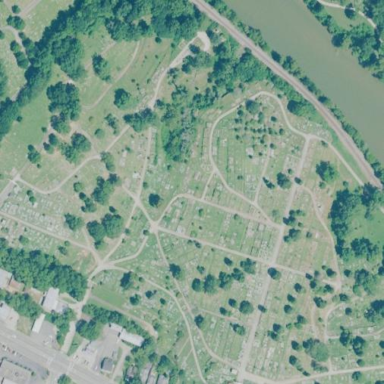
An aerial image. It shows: Cemetery.